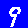
Digit: 9